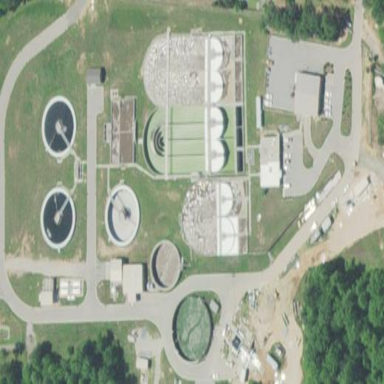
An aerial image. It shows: View of wastewater plant.